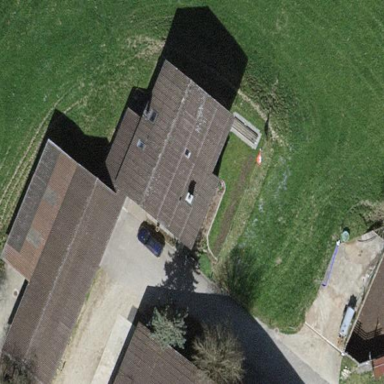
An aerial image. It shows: Simple and straightforward house.